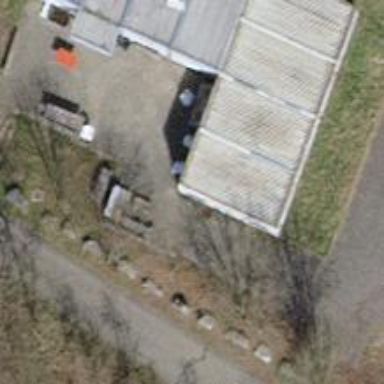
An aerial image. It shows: Picnic table located in leisure land area.